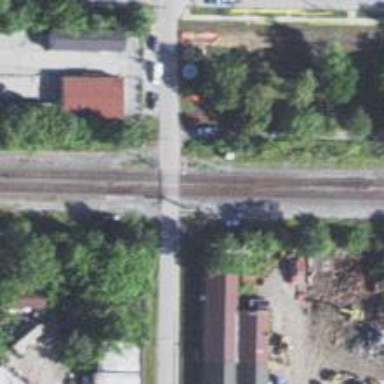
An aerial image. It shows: Level crossing along the railway.